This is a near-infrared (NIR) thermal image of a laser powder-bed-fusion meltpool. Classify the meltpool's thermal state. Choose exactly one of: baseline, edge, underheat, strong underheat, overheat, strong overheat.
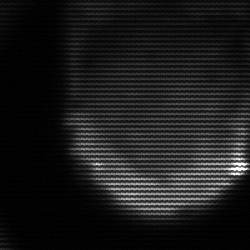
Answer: edge